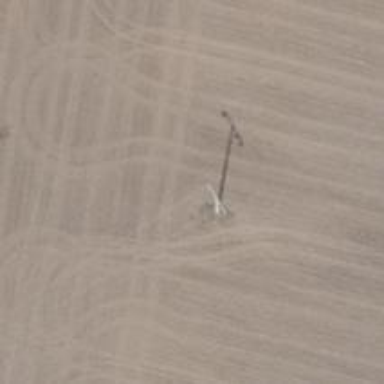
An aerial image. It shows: Minor power line.